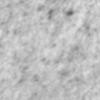
Label: no_change